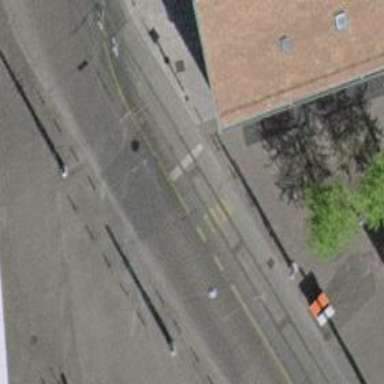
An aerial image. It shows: Residential road with asphalt surface and sidewalks on both sides. Trolley wires are visible above the road.